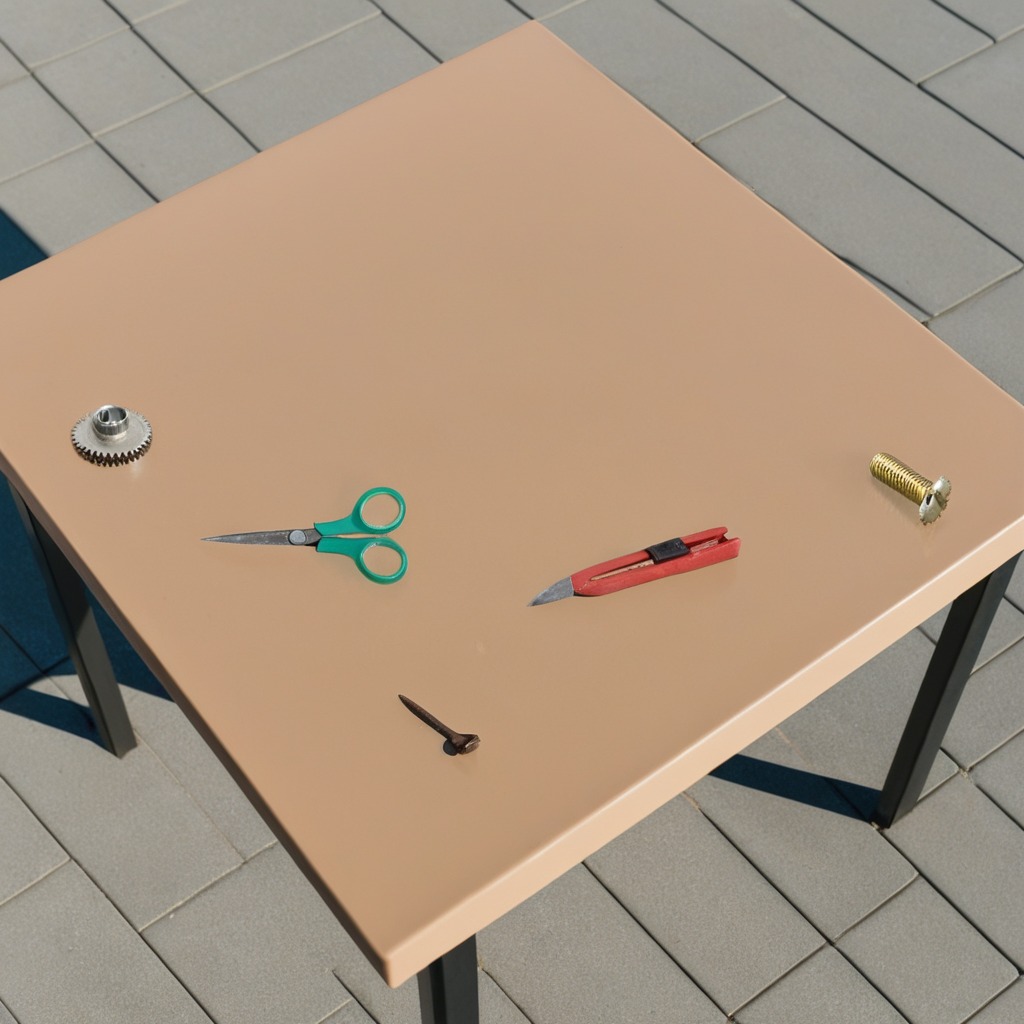
A steel gear with teeth, a utility knife, a metal machine screw, an iron nail, and a pair of scissors are lying on the utility table.